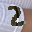
Label: 2